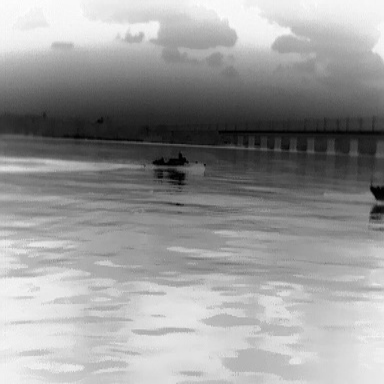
There is a canoe in the infrared image.